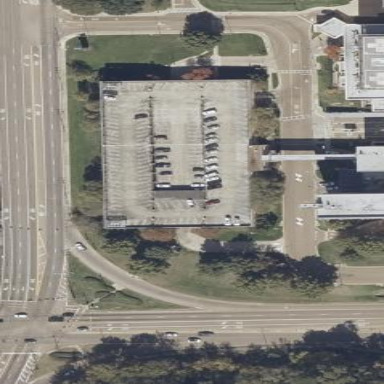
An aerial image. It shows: Multi-storey parking building.